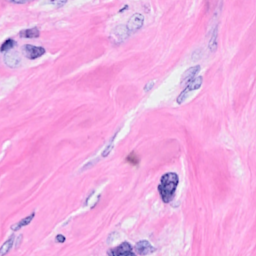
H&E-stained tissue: Breast